Question: Am totally new to MOA. Am building VFDT classifier for certain number of instances(1000,10000,100000 and so on from a ArffFileStream). First, Am trying to use a learn model for the instances. Can anyone please tell me where can i find the split criteria and the attributes used for split from the model description. Below is the screenshot of the model description after learning 1000 instances.

Also, will i get any plot for the learn model. Because, am getting plot only for the evaluation prequential for accuracy whereas there is no plot for learn model.
Also, how can i import my arfffilestream to an excel sheet using MOA?
Thanks a lot in advance.
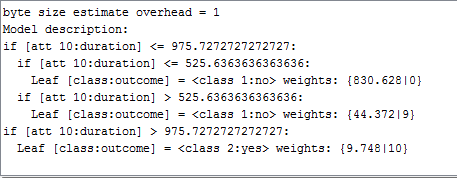
Answer: MOA is for stream simulation, so you'll get only the progression against time on kappa/accuracy/ram/cpu. However, if you want ROC and many details or graphics on the learn model you should use MOA classifiers through Weka there is a dedicated wrapper.
PS: the split criteria is an input parameter (-S).